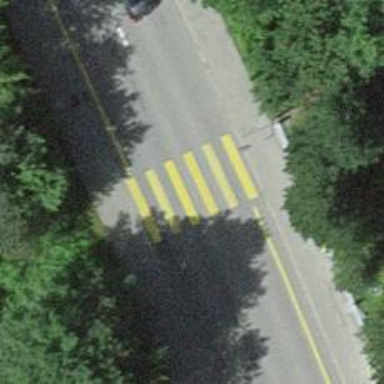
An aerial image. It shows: Footway with asphalt surface and crossing.